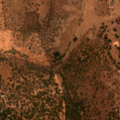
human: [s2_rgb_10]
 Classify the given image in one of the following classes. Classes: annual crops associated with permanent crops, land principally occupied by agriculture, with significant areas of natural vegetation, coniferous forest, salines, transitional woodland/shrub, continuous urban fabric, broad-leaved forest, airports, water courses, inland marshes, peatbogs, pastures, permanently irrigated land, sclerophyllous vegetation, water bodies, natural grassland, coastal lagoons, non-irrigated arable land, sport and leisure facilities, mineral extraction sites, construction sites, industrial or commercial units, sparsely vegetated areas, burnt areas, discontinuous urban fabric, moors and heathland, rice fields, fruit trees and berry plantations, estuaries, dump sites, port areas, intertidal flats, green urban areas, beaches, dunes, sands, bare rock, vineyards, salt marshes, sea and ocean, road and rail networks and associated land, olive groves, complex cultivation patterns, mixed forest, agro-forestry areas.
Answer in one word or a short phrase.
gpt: pastures, agro-forestry areas, transitional woodland/shrub